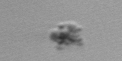
Label: detritus